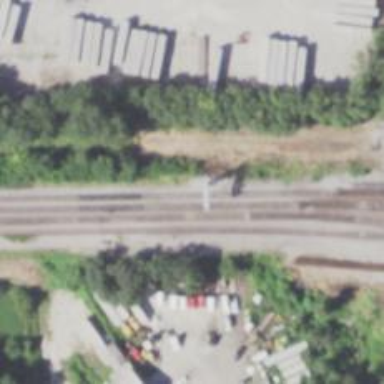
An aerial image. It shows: Railway signal.